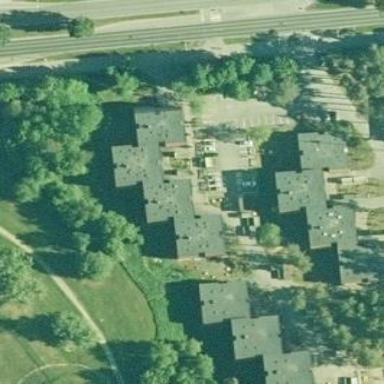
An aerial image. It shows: Flat-roofed apartment building.